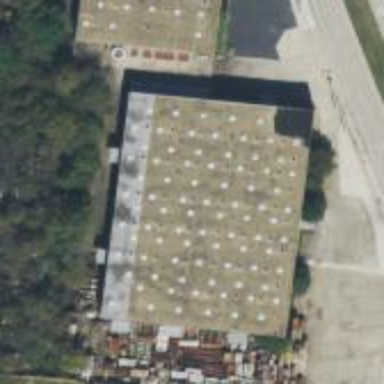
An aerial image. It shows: Warehouse.